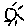
Label: sun